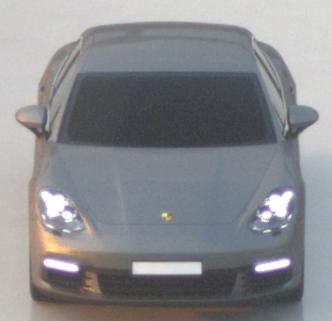
Make: Porsche
Model: Panamera
Detailed model: Panamera (971)
Model produced from: 2016/11
Model produced until: 2018/08
Doors: 5
Color: gray
Road condition: wet road
Daytime: sunrise or sunset
Contrast: medium contrast